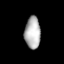
Tissue: lung
Cell type: Myeloid cells
Senescence score: 0.2412
Nuclear area (px): 494
Mean DAPI intensity: 178.204